Question: I'm trying to add new/extension method for Enum but the extension method is not showing on intellisense method list. Please help here's my code.
'''
public static class EnumExtensions
{
public static string GetDescriptionAttr(this Enum value,string key)
{
var type = value.GetType();
var memInfo = type.GetMember(key);
var attributes = memInfo[0].GetCustomAttributes(typeof(DescriptionAttribute),
false);
var description = ((DescriptionAttribute)attributes[0]).Description;
return description;
}
}
'''

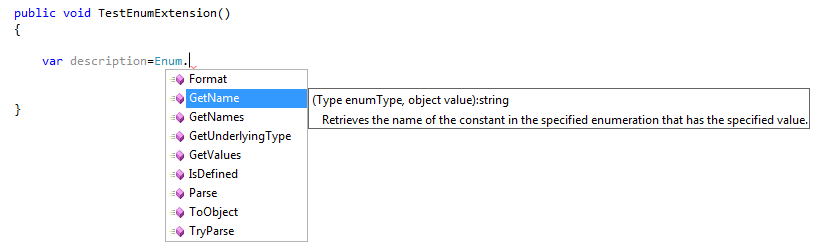
Answer: Extension methods can be applied on only
'''
public static class EnumExtensions {
// This extension method requires "value" argument
// that should be an instance of Enum class
public static string GetDescriptionAttr(this Enum value, string key) {
...
}
}
...
public enum MyEnum {
One,
Two,
Three
}
Enum myEnum = MyEnum.One;
// You can call extension method on instance (myEnum) only
myEnum.GetDescriptionAttr("One");
'''